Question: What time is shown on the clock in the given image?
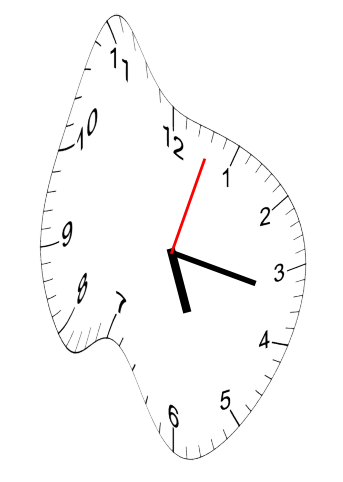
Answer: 05:17:03